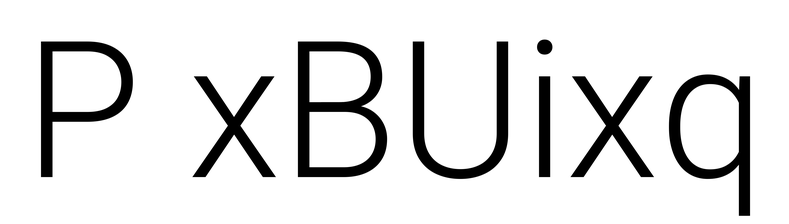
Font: Roboto_Light